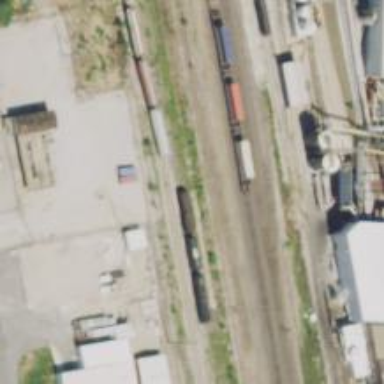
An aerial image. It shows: Unused railway yard.